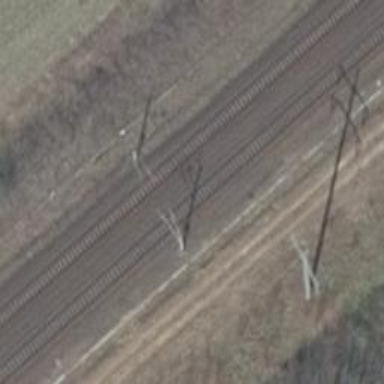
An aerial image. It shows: Milestone along the railway with catenary mast.